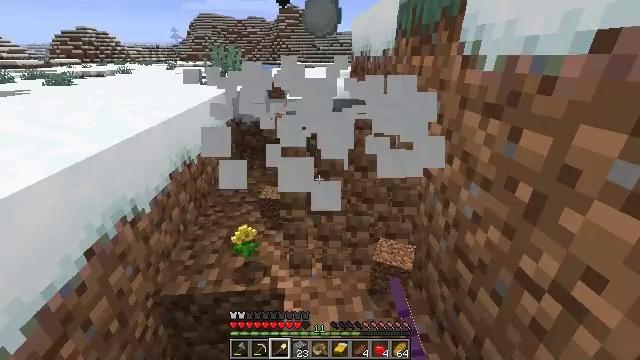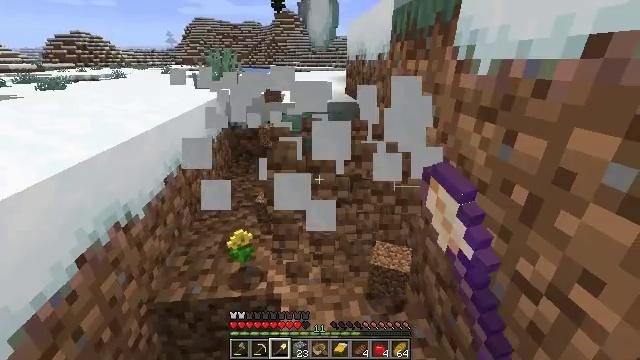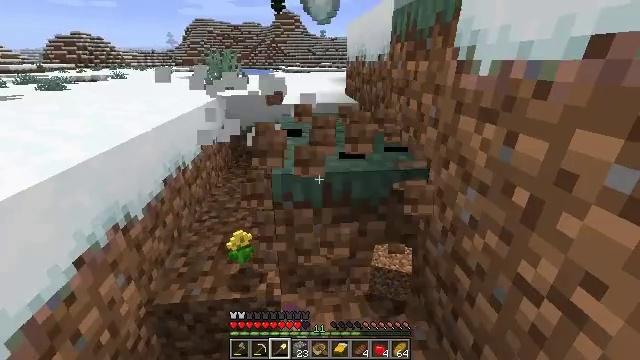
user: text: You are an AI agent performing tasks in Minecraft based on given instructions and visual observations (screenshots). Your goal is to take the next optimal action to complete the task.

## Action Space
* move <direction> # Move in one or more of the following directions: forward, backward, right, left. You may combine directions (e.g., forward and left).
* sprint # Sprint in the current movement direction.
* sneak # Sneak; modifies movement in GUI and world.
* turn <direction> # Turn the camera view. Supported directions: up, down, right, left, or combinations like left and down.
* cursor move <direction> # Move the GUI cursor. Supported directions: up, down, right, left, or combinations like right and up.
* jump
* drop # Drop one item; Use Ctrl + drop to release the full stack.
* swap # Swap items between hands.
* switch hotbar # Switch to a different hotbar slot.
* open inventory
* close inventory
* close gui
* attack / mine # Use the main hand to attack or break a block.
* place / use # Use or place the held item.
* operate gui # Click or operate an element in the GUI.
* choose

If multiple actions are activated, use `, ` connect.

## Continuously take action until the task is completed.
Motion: motion action
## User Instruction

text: Harvest grass block to clear the area.
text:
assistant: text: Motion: attack / mine
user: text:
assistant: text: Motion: attack / mine
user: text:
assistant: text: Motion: attack / mine